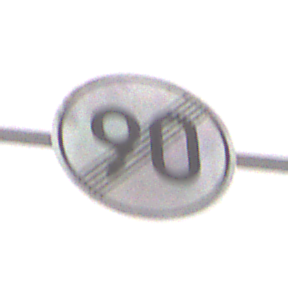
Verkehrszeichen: EndeGeschwindigkeit90
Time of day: Midday
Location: Outdoor (Nature)
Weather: Overcast
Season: Winter
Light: Natural